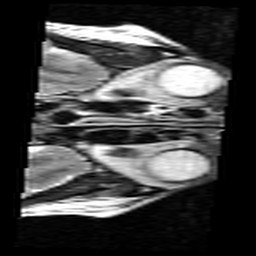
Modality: T2w
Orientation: axial
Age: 34
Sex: female
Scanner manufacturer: siemens
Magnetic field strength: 3 T
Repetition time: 7 s
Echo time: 0.085 s